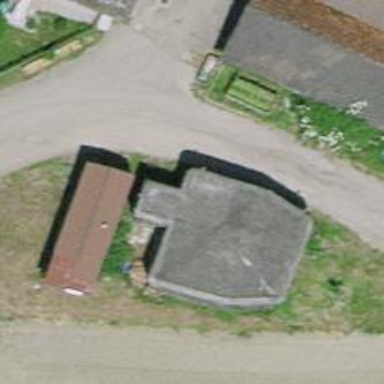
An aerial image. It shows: Military bunker.